Interaction volume radius: 5 \u00c5
Interaction volume height: 25 \u00c5
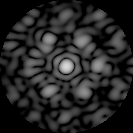
Disorder parameter: 0.5823